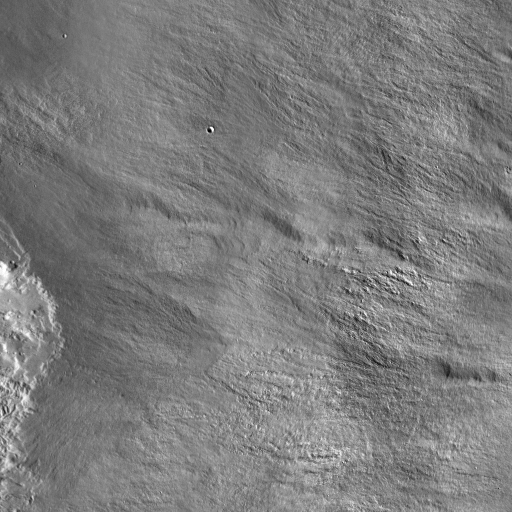
Crater classes present: Background, Other